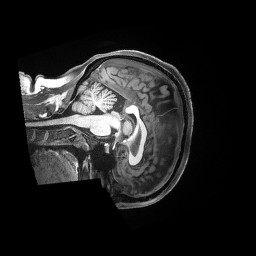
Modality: T1w
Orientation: sagittal
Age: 33
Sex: female
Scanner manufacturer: siemens
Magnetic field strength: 3 T
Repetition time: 2.5 s
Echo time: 0.00181 s